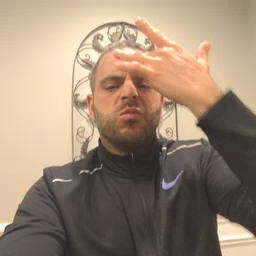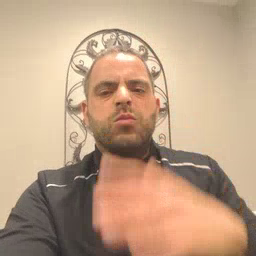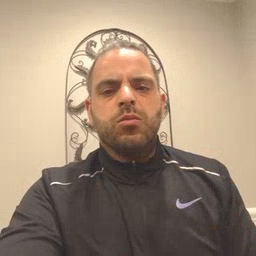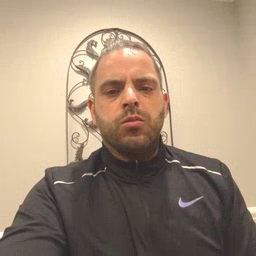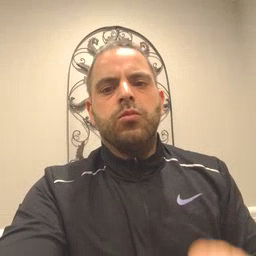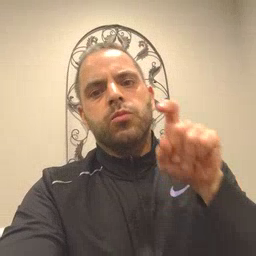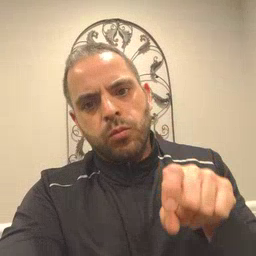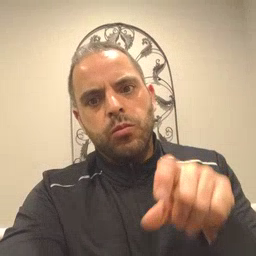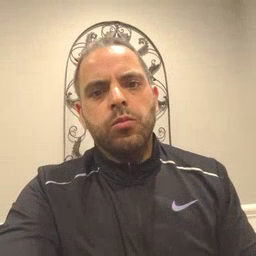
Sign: haveto